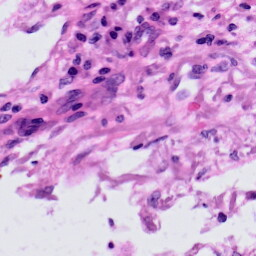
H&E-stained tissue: Skin